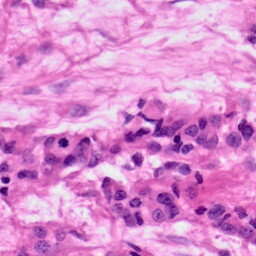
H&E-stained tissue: Ovarian